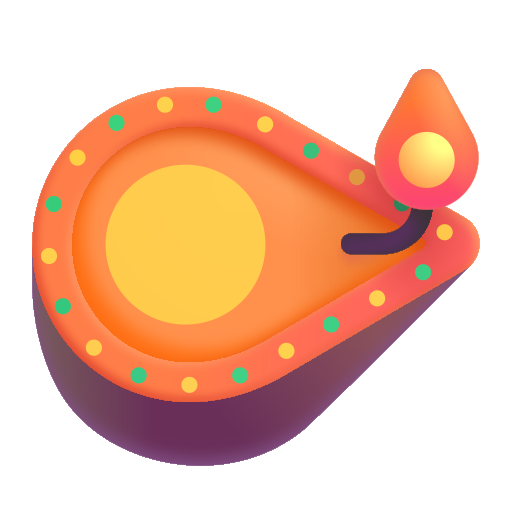
diya lamp color